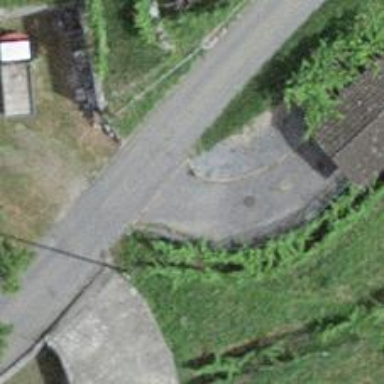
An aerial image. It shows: Paved driveway designated as service road.